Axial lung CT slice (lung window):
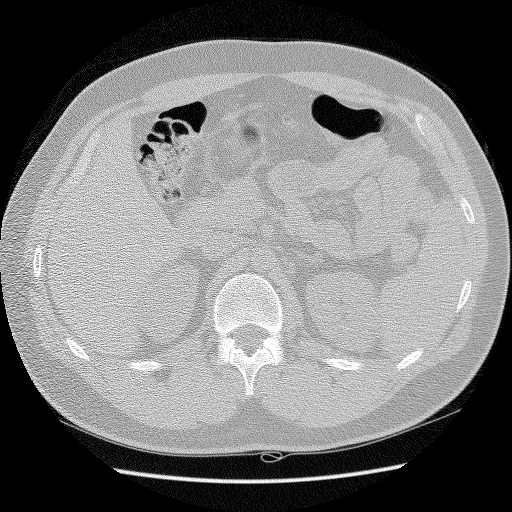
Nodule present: no